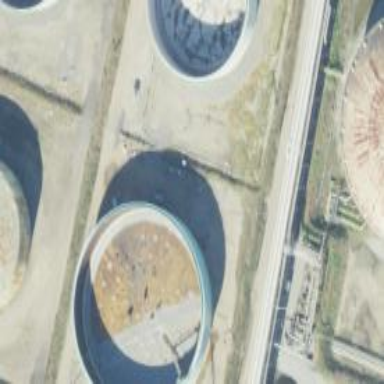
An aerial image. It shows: Storage tank which is man-made and housed in building.